Question: I have a simple html structure (I change it )
'''
<div class="d1" >
<div class="d2" >
<div class="d3"></div>
</div>
</div>
'''
The outer div is 'position:relative'
The other (inner) 2 divs are 'absolute position'.

However , I want the 'green' to be the 'red'
The 'red' has a 'z-index' and still it doesn't apply
What am I missing?
<URL>
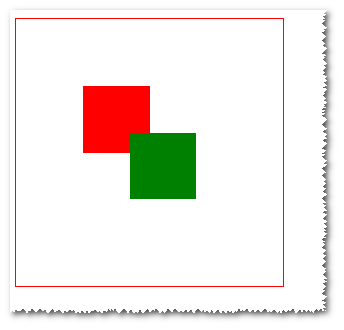
Answer: Remove 'z-index' from the red div and make it negative in the green div:
<URL>